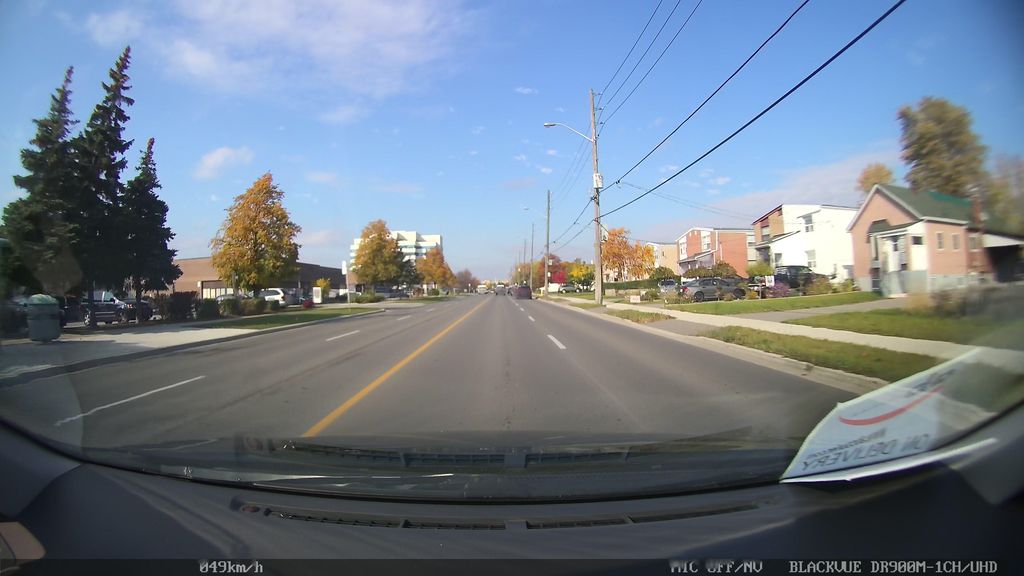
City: toronto